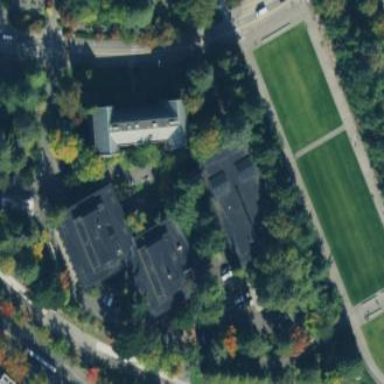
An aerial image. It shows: University building with sienna-colored exterior. The roof is dim gray.